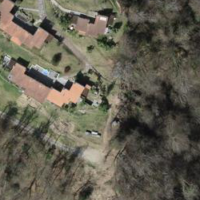
EUNIS habitat code: 41
Species observed at this site:
Chelidonium majus
Phytolacca americana